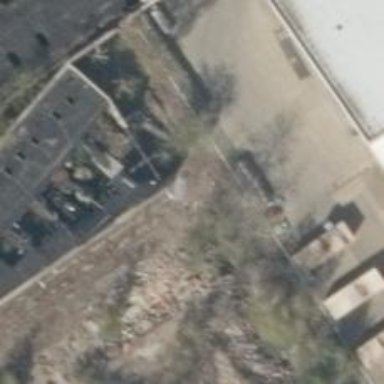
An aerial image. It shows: Yard meant for services.